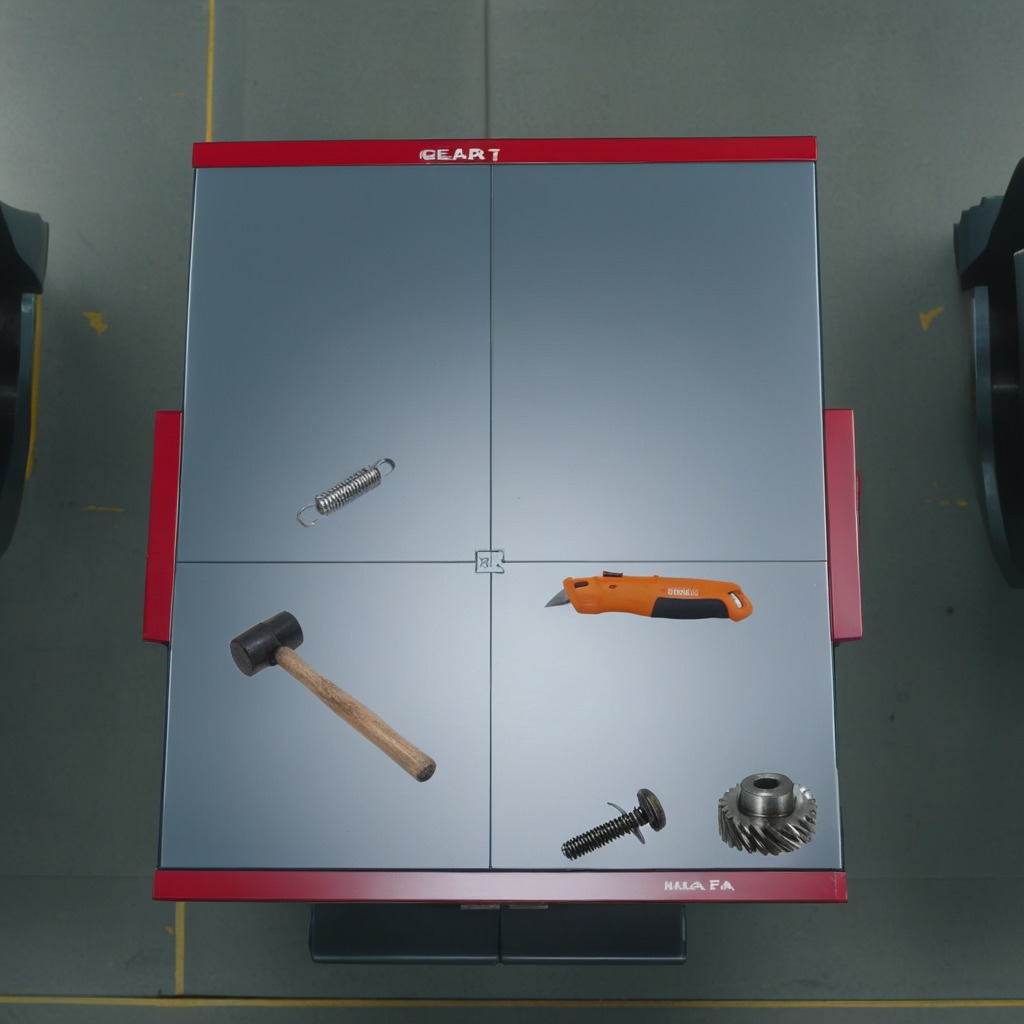
A gear with teeth, a knife, a screw, a hammer, and a coiled metal spring are lying on the toolbox surface in an airplane hangar workshop.